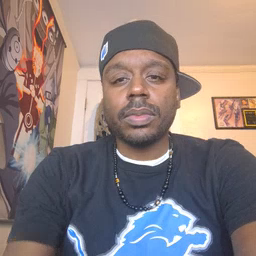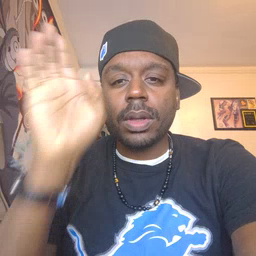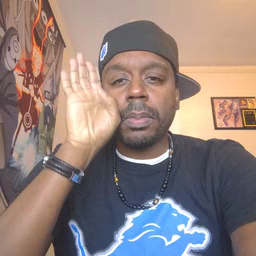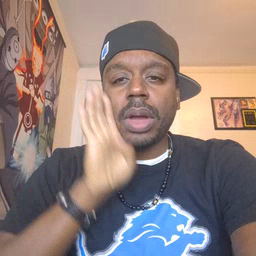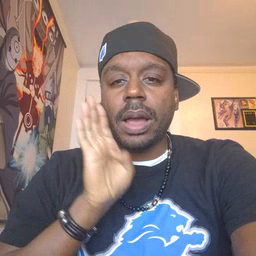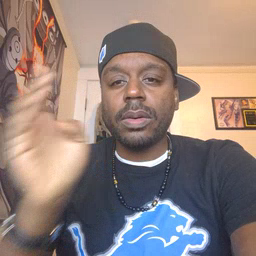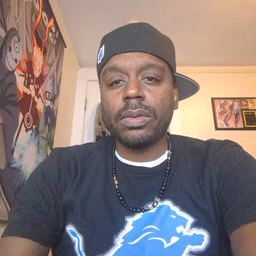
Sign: brown